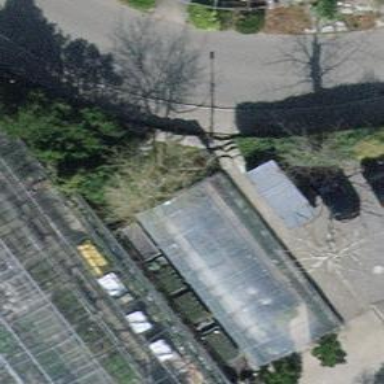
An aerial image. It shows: Greenhouse used for horticulture.